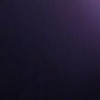
Label: space